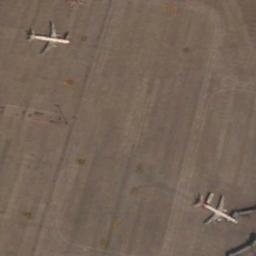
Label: airplane